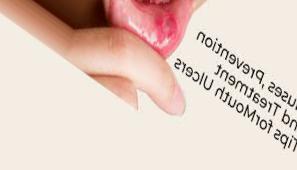
Condition: Mouth Ulcer